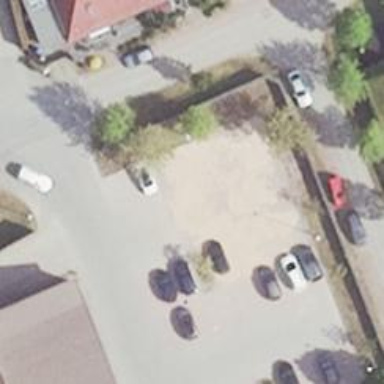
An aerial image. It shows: Parking aisle designated as service road.